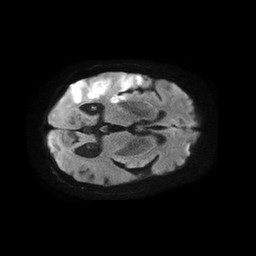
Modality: TRACE
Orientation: axial
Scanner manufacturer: philips
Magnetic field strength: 1.5 T
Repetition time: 4.6 s
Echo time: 0.08941 s